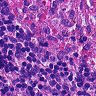
Metastatic tissue present: no